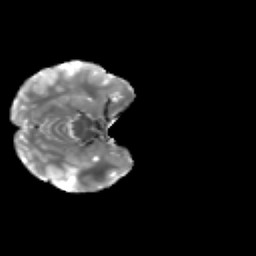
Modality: T2w
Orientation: axial
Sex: female
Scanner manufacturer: siemens
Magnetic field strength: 3 T
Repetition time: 5 s
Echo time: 0.071 s